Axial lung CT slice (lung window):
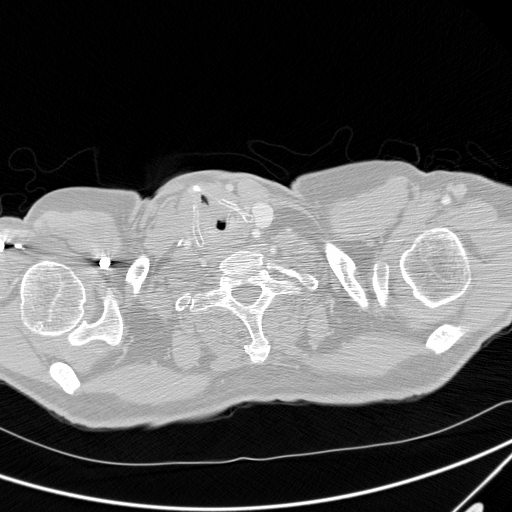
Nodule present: no